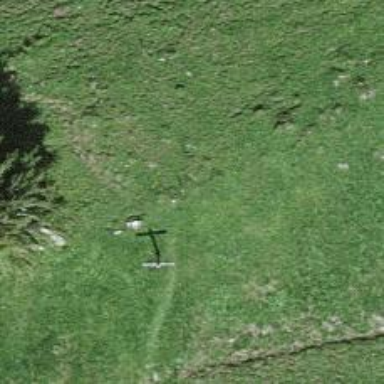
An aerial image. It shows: Historic wayside cross.